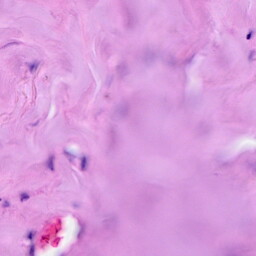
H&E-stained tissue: Breast